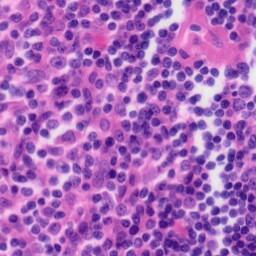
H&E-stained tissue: Tonsil